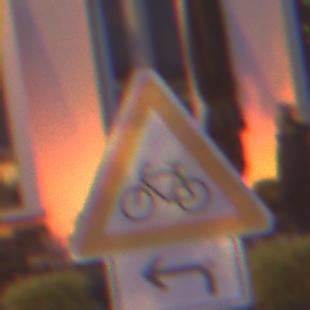
Verkehrszeichen: RadverkehrRechts
Zusatzzeichen unten: RichtungsangabeDurchPfeile2
Umgebung: Outdoor, Urban
Tageszeit: Night
Wetter: PartlyCloudy
Licht: Artificial
Jahreszeit: NotSpecified
Kontrast: HighContrast